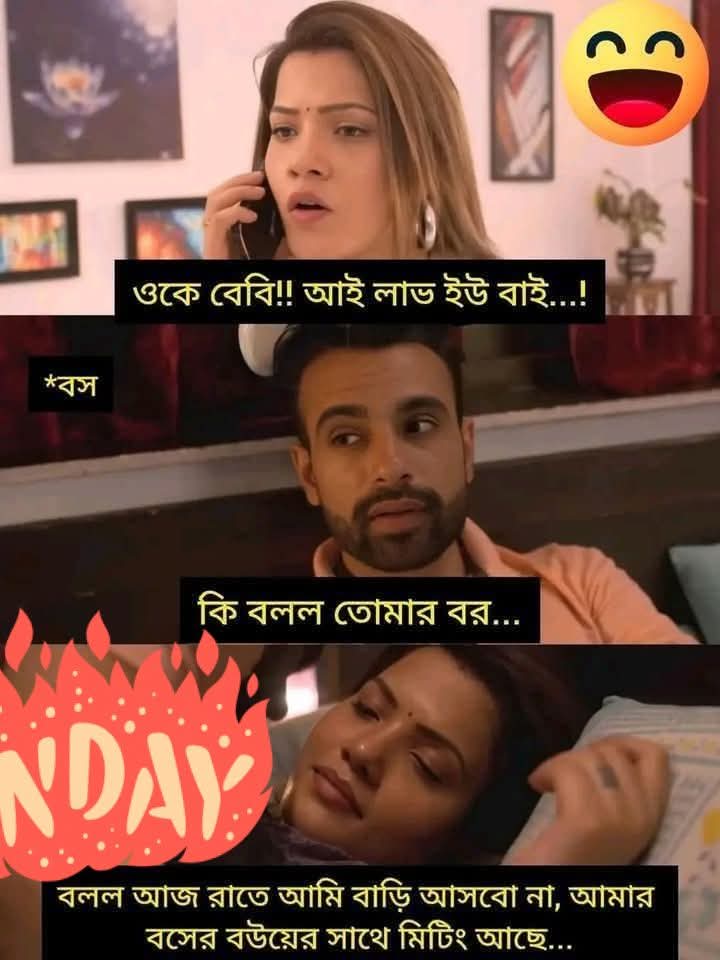
Text: ওকে বেবি!! আই লাভ ইউ বাই...!
*বস
কি বলল তোমার বর...
বলল আজ রাতে আমি বাড়ি আসবো না, আমার বসের বউয়ের সাথে মিটিং আছে...
Label: Non Hate